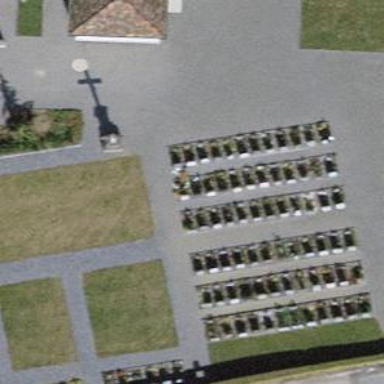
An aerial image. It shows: Graveyard.